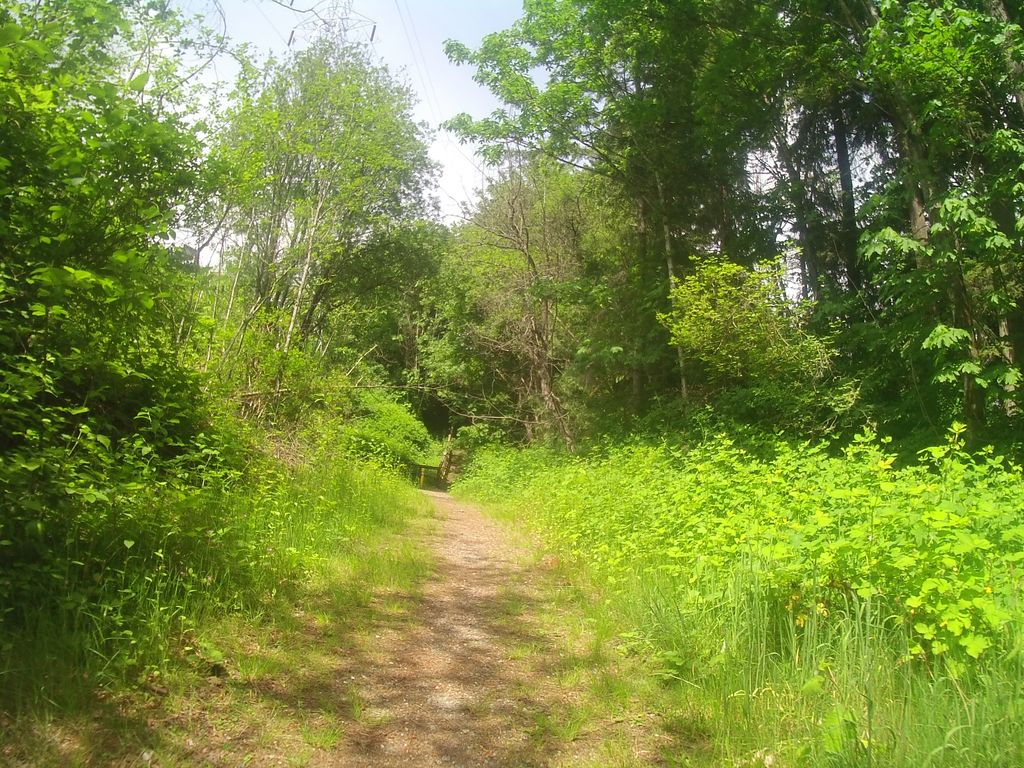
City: vancouver